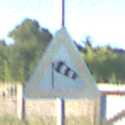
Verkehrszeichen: SeitenwindVonLinks
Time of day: MorningAfternoon
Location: Outdoor (Nature)
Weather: Clear
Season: NotSpecified
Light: Natural